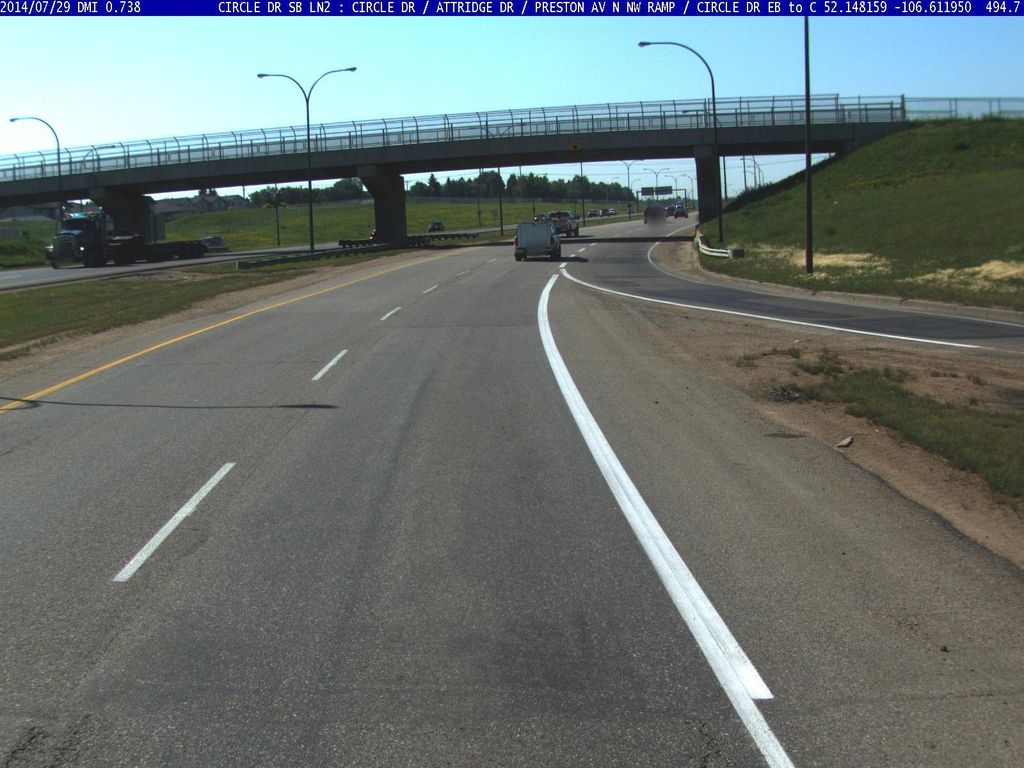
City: saskatoon